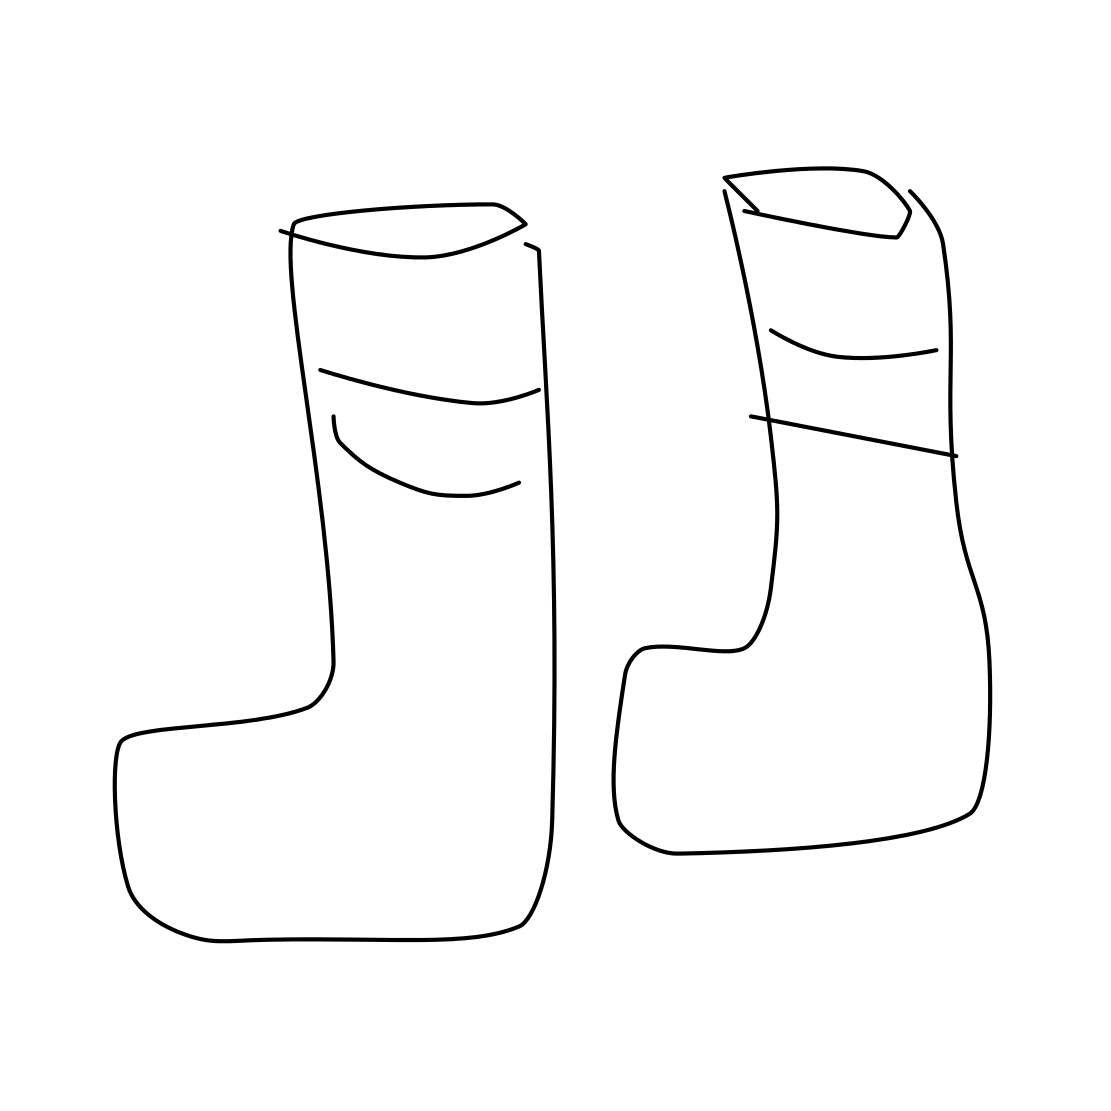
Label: socks